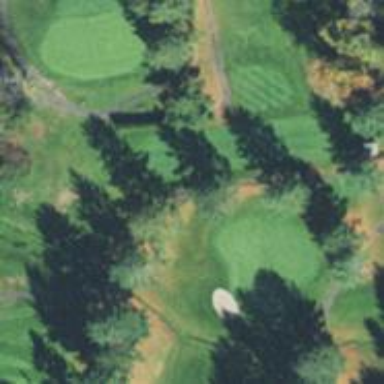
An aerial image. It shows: Path used for both walking and golf.